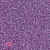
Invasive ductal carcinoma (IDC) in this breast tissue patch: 1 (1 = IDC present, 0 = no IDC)